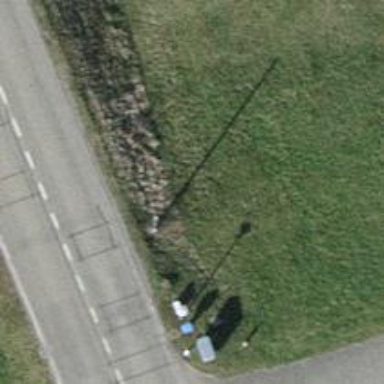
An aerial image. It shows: Power pole.